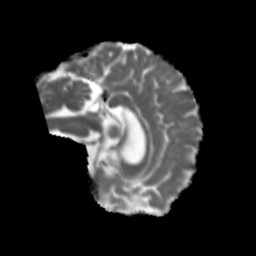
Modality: MD
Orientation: sagittal
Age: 44
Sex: female
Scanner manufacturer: siemens
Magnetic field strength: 3 T
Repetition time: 5.47 s
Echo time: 0.0854 s